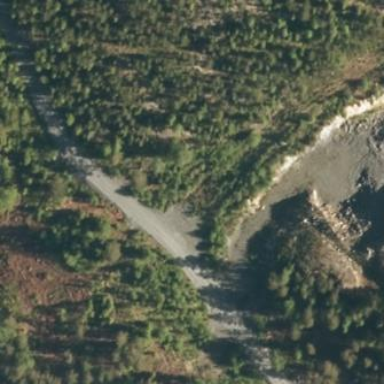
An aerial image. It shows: Quarry area.